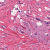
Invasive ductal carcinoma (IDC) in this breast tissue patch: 0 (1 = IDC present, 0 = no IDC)